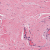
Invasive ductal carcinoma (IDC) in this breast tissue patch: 0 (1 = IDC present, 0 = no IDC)